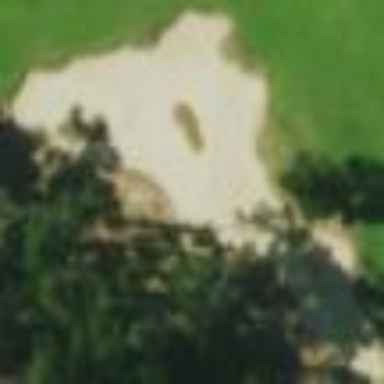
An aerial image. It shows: Sand bunker on golf course.